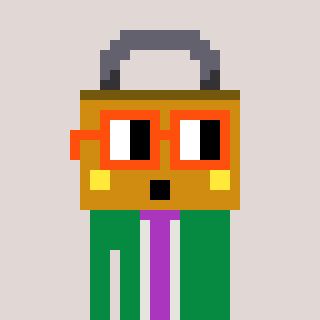
a pixel art character with square orange glasses, a lock-shaped head and a green-colored body on a warm background